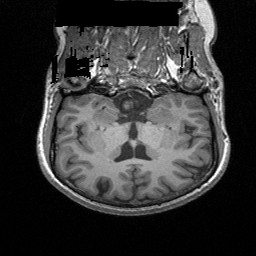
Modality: T1w
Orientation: sagittal